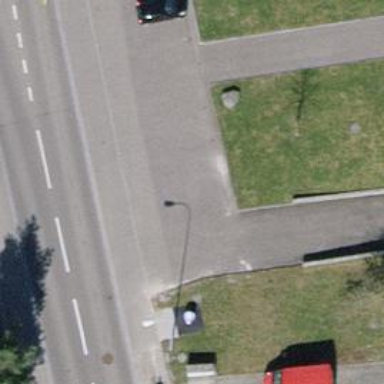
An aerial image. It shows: Parking area.